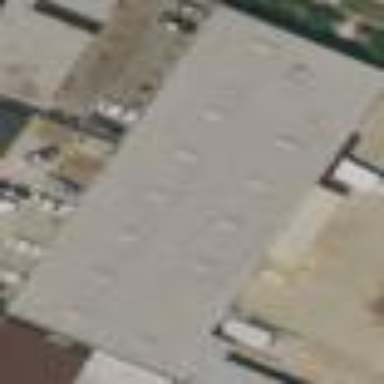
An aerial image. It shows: Warehouse.